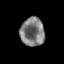
Tissue: prostate
Cell type: Epithelial cells
Senescence score: 0.3419
Nuclear area (px): 674
Mean DAPI intensity: 123.365